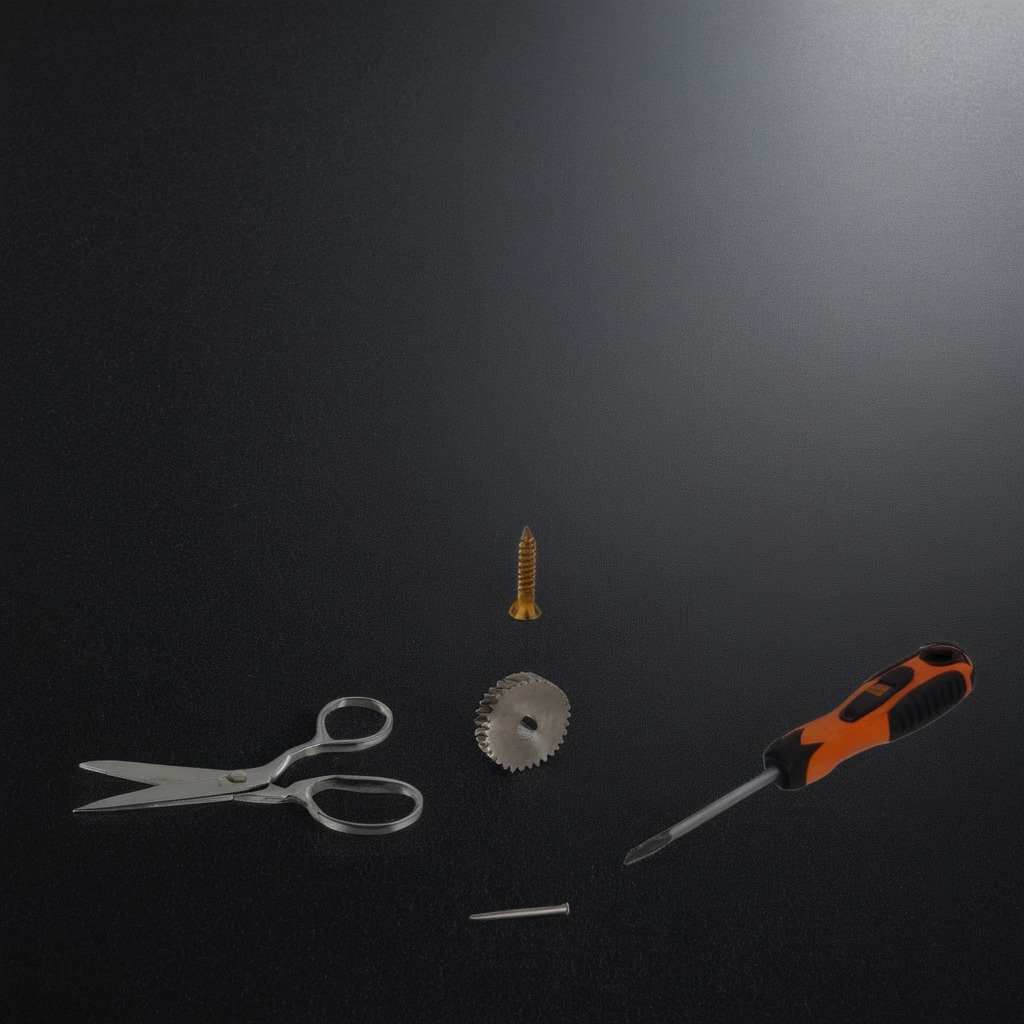
A gear with teeth, a screwdriver, a nail, and a pair of scissors are lying on the granite tabletop.